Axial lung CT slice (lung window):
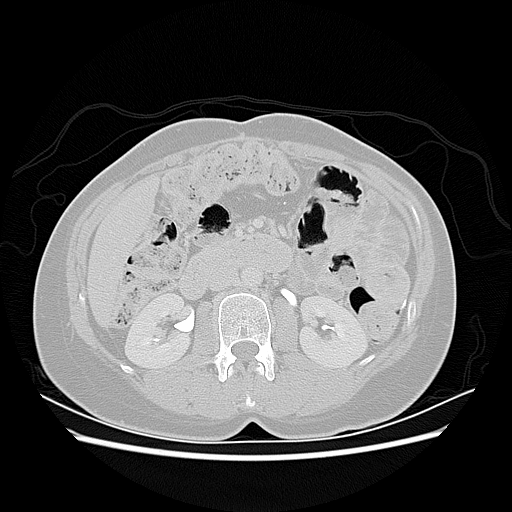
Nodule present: no